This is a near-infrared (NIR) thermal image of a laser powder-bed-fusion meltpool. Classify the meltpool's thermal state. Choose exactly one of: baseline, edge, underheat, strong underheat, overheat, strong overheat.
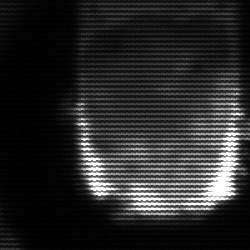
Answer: baseline